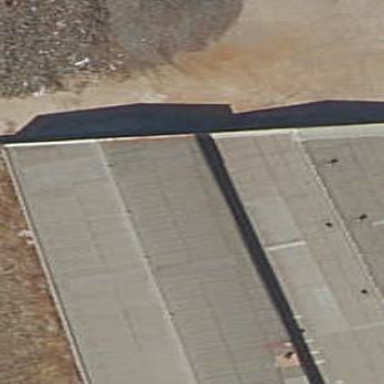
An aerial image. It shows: Industrial building.